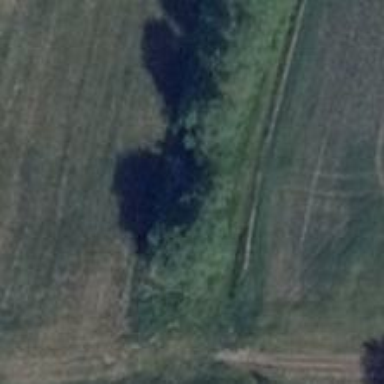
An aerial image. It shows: Row of trees in natural setting.